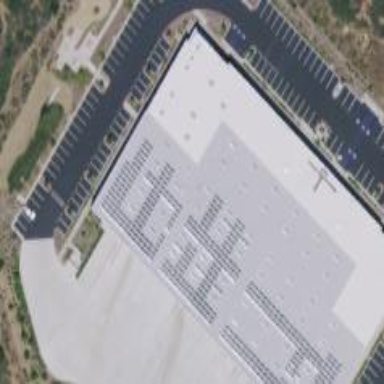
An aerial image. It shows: Commercial building.